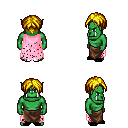
a pixel art fantasy rpg character, male body template, orc, green skin, pink tattered cape, robe skirt, blonde parted hairstyle, black slippers, four views (front, back, left, right), 2x2 character sprite sheet, small pixel art, hard edges, no anti-aliasing